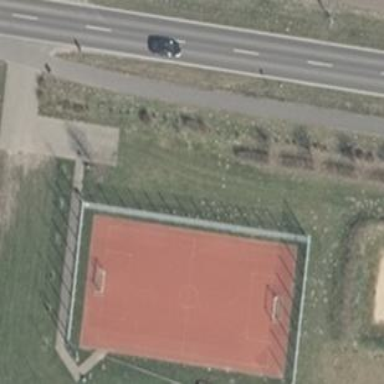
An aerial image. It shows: Soccer pitch for leisureland activities.